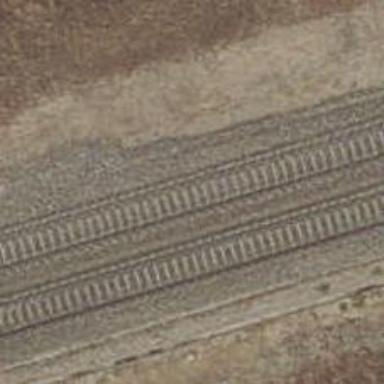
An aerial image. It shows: Railway track with contact lines for electrification.